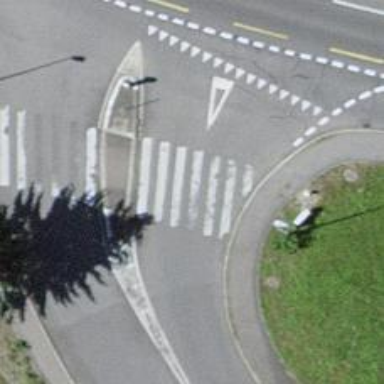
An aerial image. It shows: Kerb barrier.